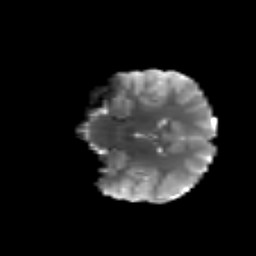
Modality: T2w
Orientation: coronal
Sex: female
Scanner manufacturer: siemens
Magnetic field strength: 3 T
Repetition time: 5 s
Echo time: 0.071 s